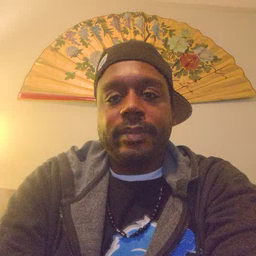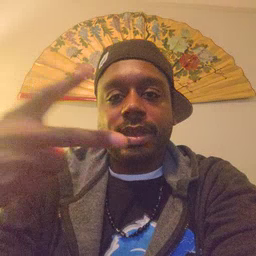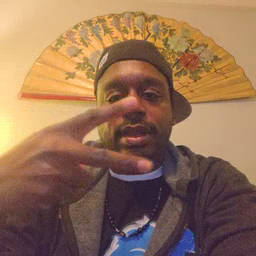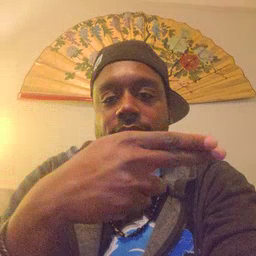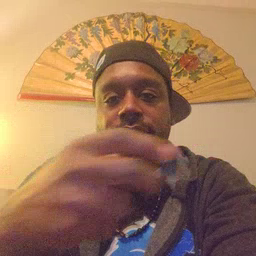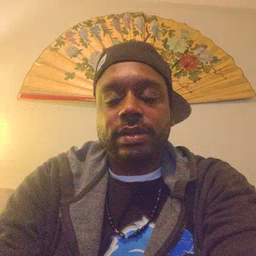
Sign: cut